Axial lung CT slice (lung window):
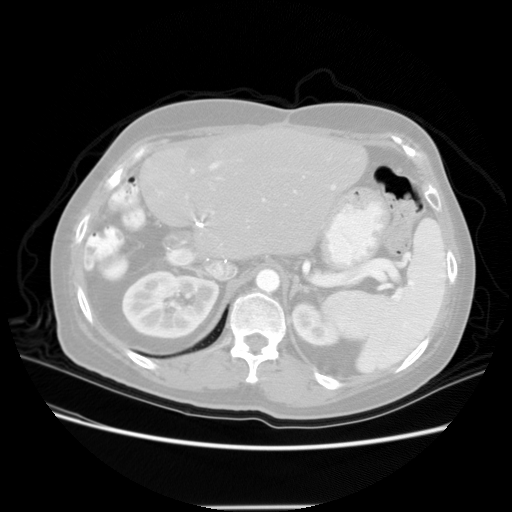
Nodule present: no